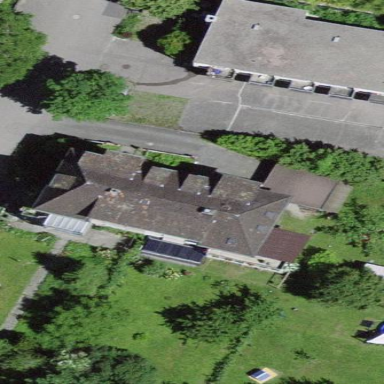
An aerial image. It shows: Terrace building with hipped roof made of roof tiles.